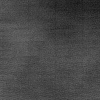
Atmospheric dust classification: dusty